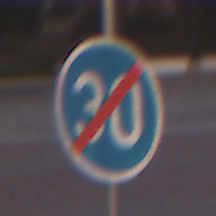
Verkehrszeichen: EndeMindestgeschwindigkeit
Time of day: SunriseSunset
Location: Outdoor (Urban)
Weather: Clear
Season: NotSpecified
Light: Natural